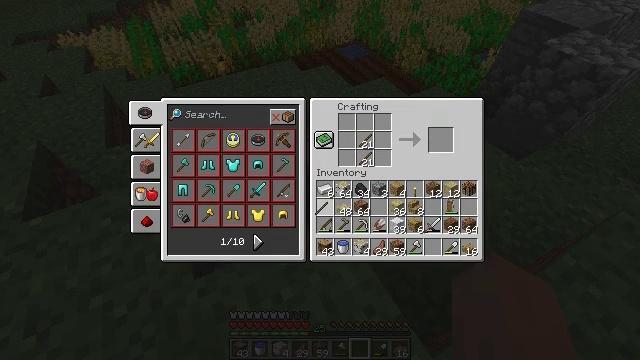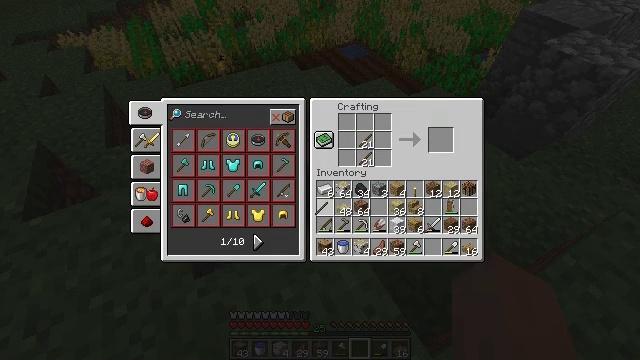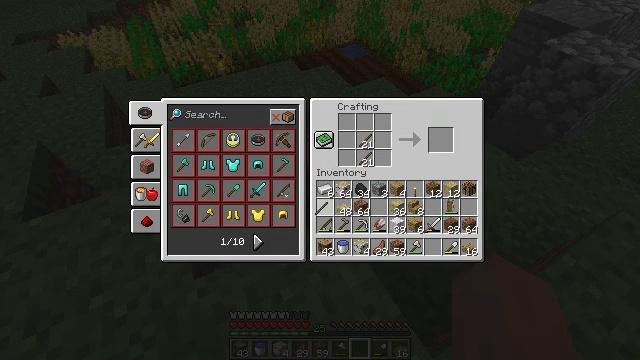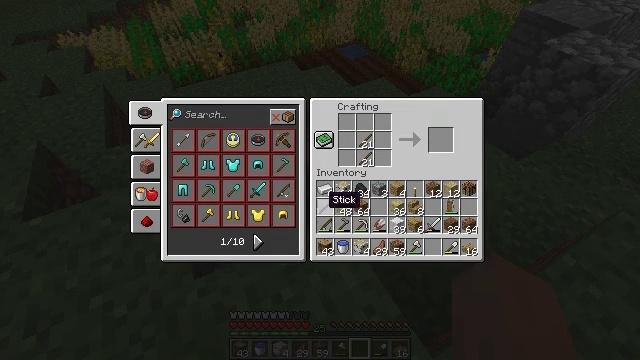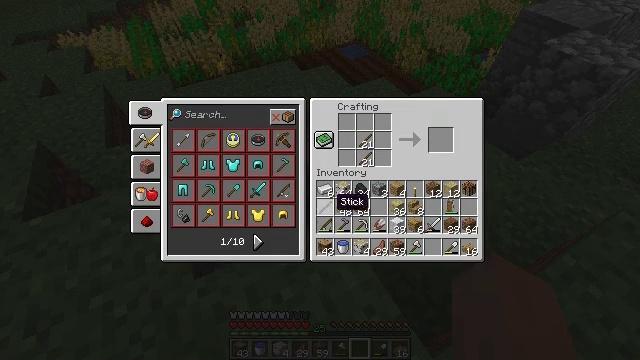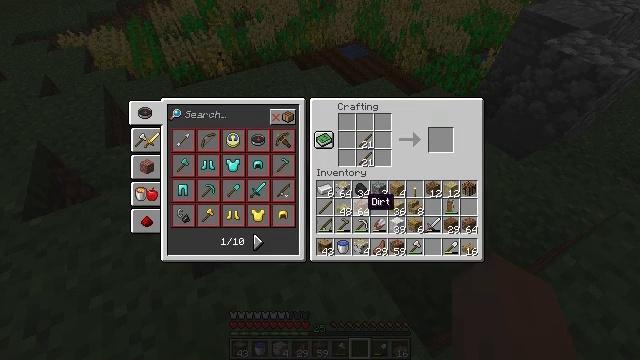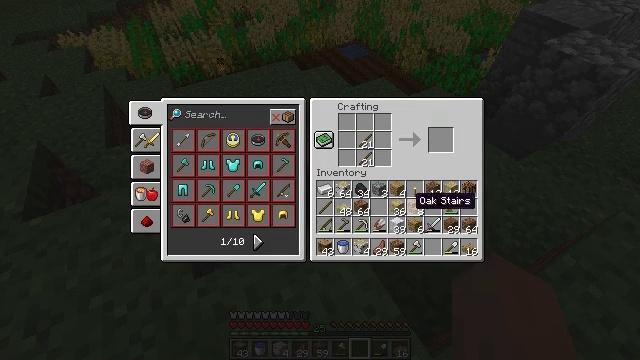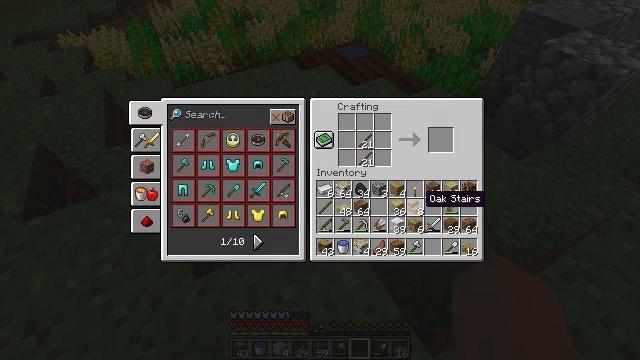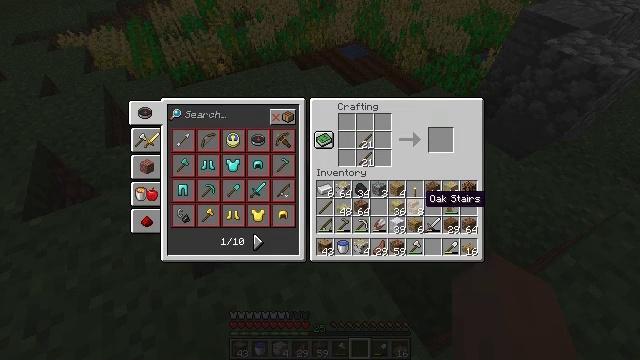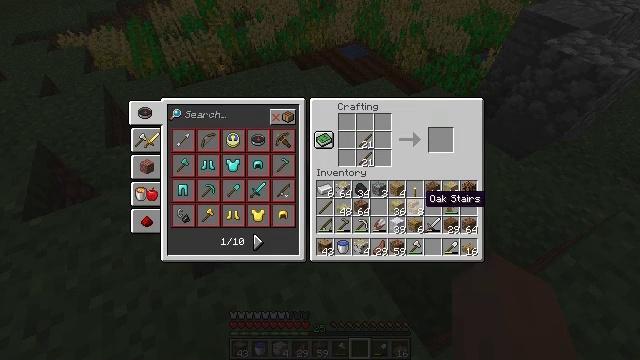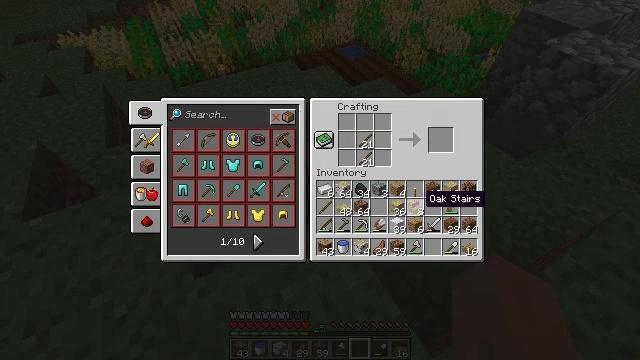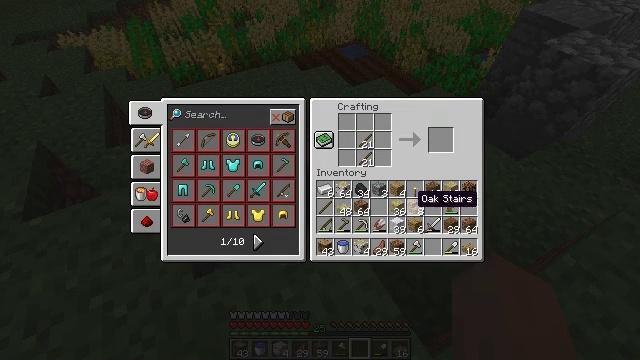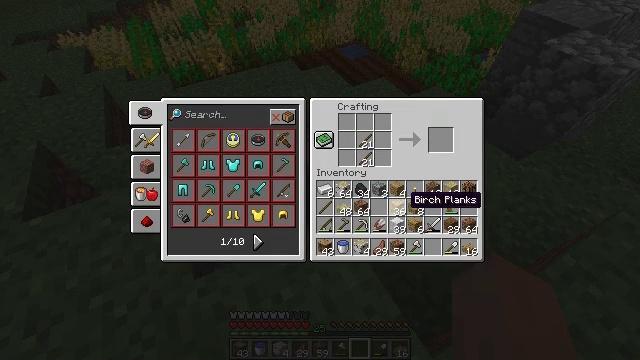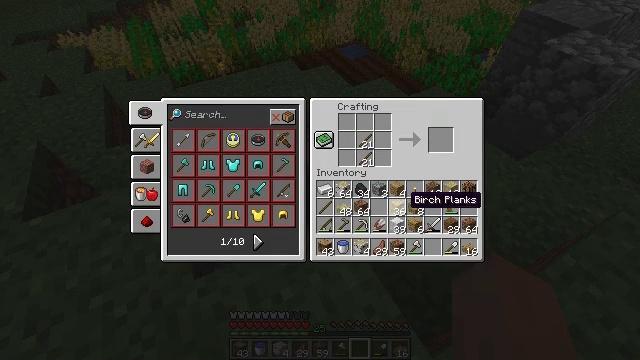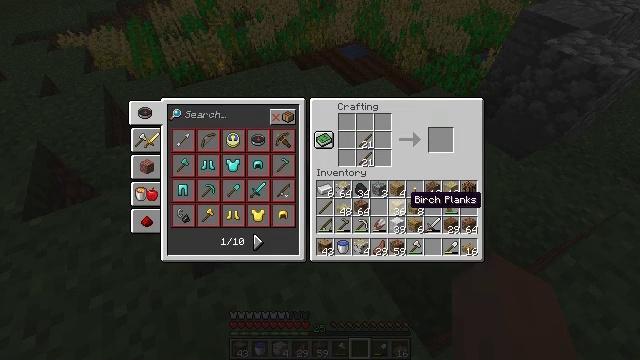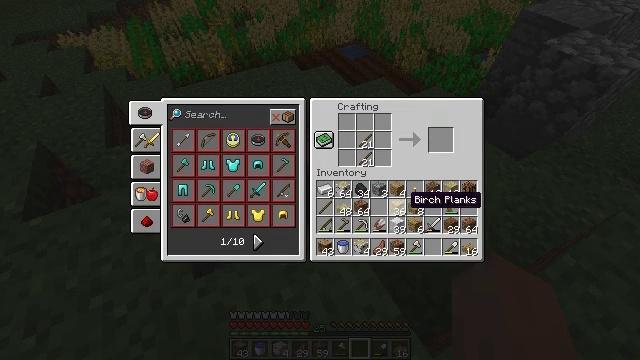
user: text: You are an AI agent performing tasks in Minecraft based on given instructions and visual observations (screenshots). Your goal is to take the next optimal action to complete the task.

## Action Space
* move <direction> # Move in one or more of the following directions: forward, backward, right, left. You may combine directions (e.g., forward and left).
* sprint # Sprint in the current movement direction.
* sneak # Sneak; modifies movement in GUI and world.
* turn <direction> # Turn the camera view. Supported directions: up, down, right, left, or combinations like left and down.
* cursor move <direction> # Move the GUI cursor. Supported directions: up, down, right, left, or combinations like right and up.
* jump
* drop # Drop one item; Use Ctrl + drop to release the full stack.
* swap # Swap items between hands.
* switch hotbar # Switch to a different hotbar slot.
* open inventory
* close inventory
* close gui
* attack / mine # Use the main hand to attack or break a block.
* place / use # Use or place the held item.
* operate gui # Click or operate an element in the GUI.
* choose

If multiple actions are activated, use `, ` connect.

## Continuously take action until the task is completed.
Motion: motion action
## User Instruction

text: Open the crafting table and make a birch fence.
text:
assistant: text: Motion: operate gui
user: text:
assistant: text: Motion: operate gui
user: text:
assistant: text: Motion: no_op
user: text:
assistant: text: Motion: cursor move right
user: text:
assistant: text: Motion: cursor move right
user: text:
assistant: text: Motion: cursor move right
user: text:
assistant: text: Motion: cursor move right
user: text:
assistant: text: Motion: no_op
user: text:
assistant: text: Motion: no_op
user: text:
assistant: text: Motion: no_op
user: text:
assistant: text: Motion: cursor move left
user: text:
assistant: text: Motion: cursor move left
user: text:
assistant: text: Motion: no_op
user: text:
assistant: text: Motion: no_op
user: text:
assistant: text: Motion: no_op
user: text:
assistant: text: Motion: no_op
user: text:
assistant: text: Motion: no_op
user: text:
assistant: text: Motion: operate gui
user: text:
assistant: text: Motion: operate gui
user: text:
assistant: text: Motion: operate gui
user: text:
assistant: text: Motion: cursor move left
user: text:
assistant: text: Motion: cursor move left and up
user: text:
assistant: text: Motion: no_op
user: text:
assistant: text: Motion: no_op
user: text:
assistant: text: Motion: no_op
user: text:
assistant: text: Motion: no_op
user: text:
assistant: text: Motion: no_op
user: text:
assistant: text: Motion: no_op
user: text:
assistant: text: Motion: no_op
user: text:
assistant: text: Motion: no_op